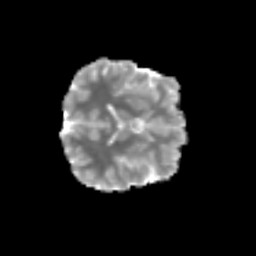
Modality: MD
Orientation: axial
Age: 49
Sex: female
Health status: ill
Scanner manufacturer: siemens
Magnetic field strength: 3 T
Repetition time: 8.7 s
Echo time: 0.11 s